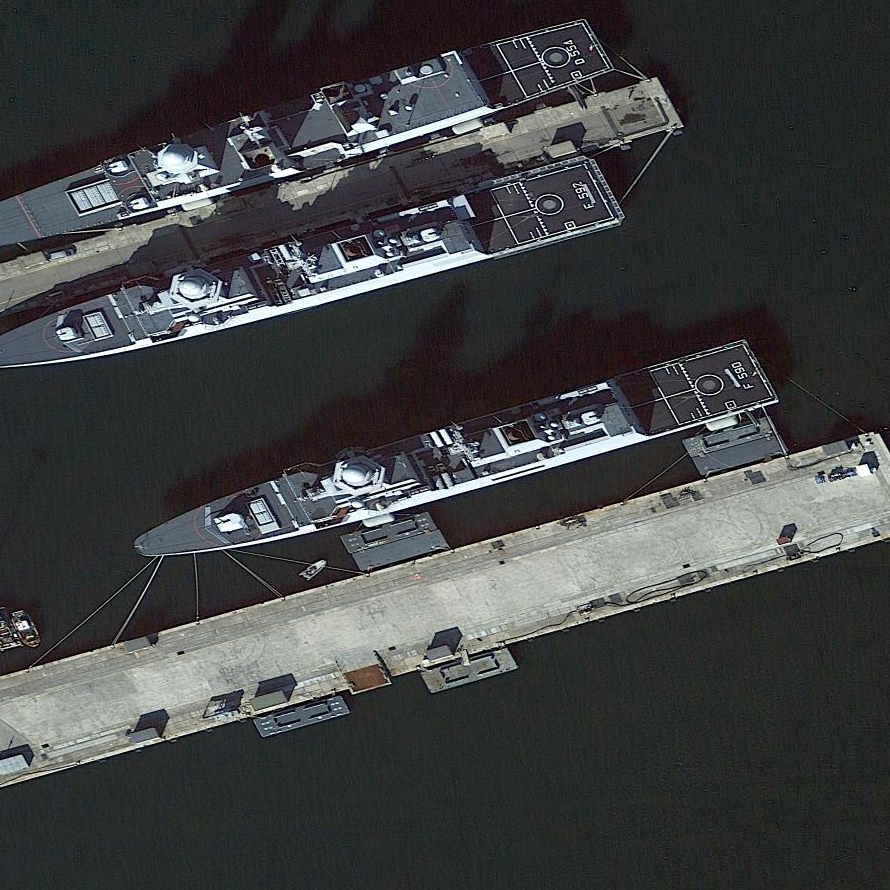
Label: destroyer